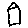
Label: house